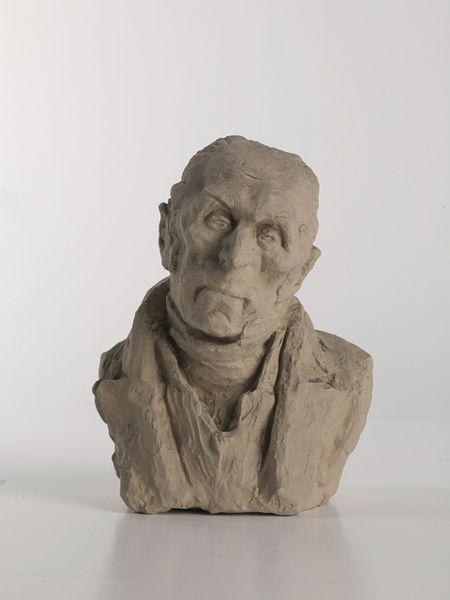
Titel: François-Pierre-Guillaume Guizot
Künstler: Honoré Daumier
Standort: Karlsruhe
Institution: Staatliche Kunsthalle Karlsruhe
Schlagwörter: kopf, mann, weiß, grob, braun, frisur, grau, mund, nase, ohr, stirn, blick, schal, tuch, beige, alt, anzug, bart, hemd, jacke, augen, falten, gesicht, kragen, stein, trauer, bildnis, hals, portrait, porträt, schauen, auge, figur, haare, mantel, augenbrauen, kinn, ohren, schräg, schulter, schultern, traurig, skulptur, ton, wangen, furchen, lehm, monochrom, ausdruck, farblos, frack, karikatur, black, falte, nose, ernst, büste, glatze, halstuch, melancholisch, mimik, plastik, nachdenklich, jackett, revers, weste, geneigt, foto, unten, knochen, greis, torso, mundwinkel, augenhöhlen, kunst, daumier, negativ, grimasse, expressiv, man, binde, rollkragen, gips, bust, reproduktion, schief, neigung, hohl, mager, ungefasst, flaten, plasik, modellierung, portraitbüste, habitat, skullptur, klatze, #glatze, braun ecru, ecrü, tonbüste, getonbüste, schief gelegter kopf, halbbrüstig, klumpnase, schieflage des kopfes, prträtbüste